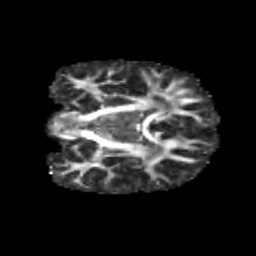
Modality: FA
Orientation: coronal
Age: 11
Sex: male
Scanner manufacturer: siemens
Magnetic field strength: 3 T
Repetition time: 3.8 s
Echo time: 0.07 s